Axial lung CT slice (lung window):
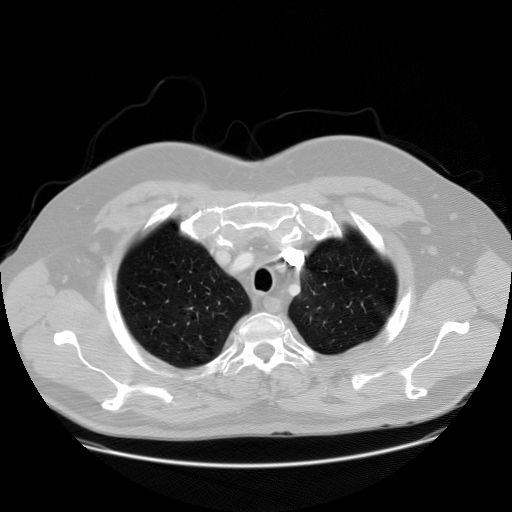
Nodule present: no